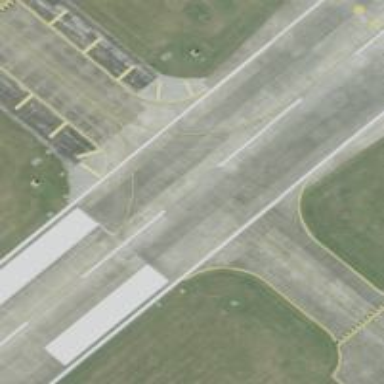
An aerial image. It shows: View of taxiway at the airport.